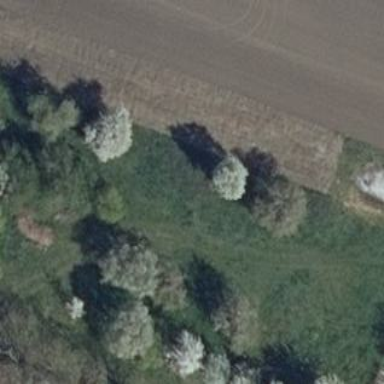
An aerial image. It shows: Beautiful meadow.